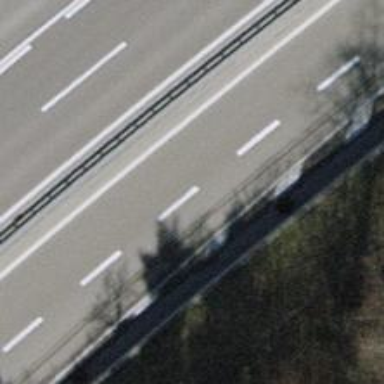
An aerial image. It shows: Trunk motorroad.